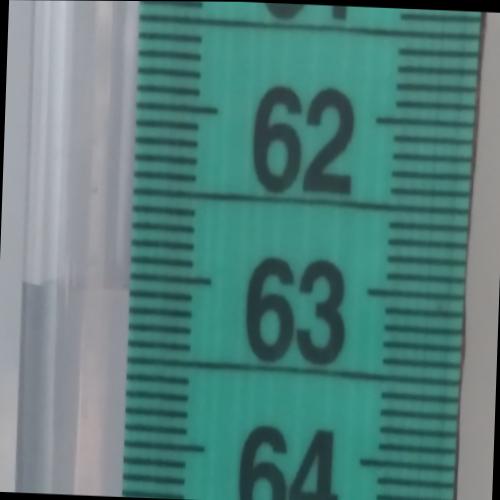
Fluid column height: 63.1 cm